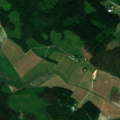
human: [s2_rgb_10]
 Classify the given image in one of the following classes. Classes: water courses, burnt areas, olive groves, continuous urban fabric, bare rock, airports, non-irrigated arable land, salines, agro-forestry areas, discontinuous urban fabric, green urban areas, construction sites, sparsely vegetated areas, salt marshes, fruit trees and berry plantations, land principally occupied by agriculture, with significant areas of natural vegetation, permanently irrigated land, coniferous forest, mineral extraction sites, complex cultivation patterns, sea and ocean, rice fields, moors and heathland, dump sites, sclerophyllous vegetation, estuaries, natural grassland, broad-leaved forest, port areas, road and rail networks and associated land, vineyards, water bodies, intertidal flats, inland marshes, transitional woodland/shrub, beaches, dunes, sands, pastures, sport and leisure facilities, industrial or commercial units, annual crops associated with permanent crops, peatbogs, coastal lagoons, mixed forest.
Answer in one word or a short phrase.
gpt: non-irrigated arable land, coniferous forest, mixed forest, transitional woodland/shrub